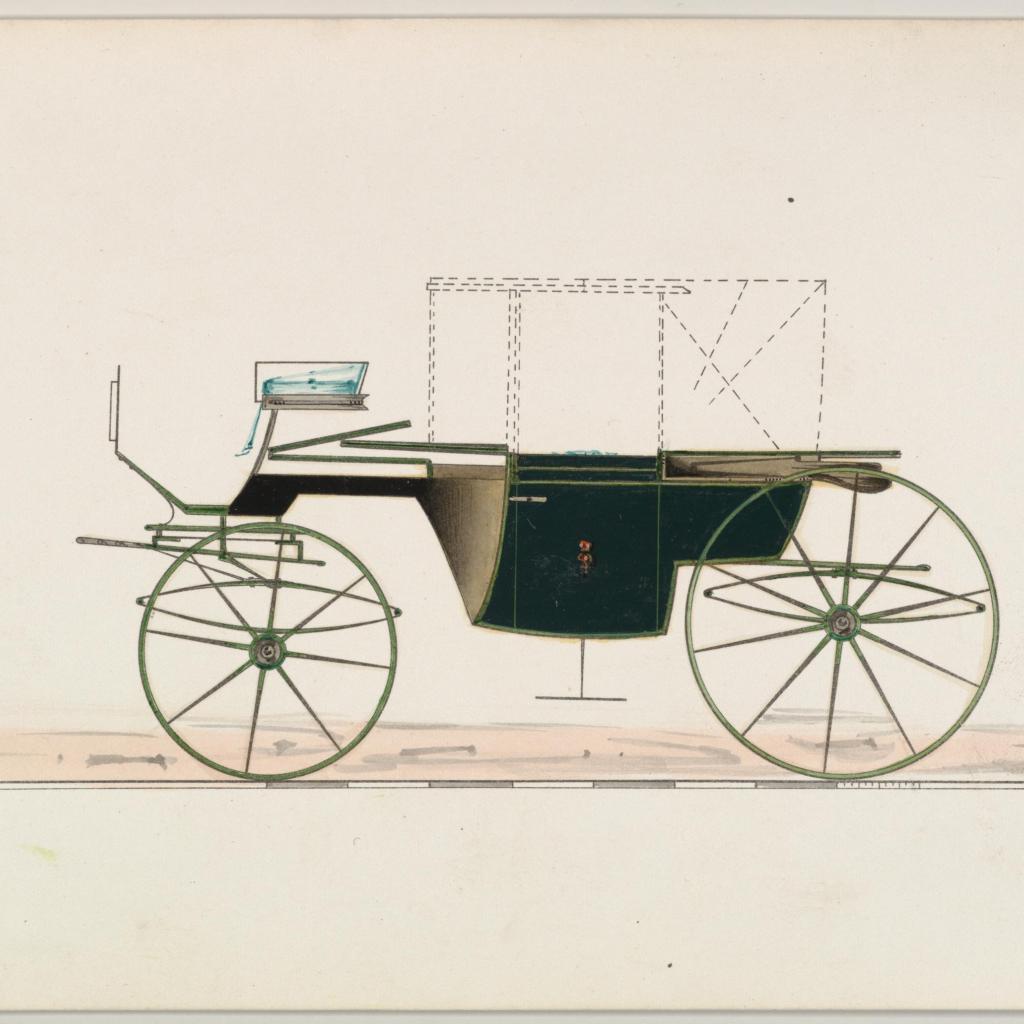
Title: Design for Double Landaulet (unnumbered)
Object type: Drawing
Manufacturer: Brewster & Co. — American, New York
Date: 1850–70
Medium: Pen and black ink, watercolor and gouache
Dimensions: sheet: 6 1/16 x 9 1/8 in. (15.4 x 23.2 cm)
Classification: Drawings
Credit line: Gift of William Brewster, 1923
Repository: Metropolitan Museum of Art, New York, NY